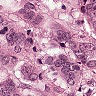
Metastatic tissue present: yes